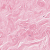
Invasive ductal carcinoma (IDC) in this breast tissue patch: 0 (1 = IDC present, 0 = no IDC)